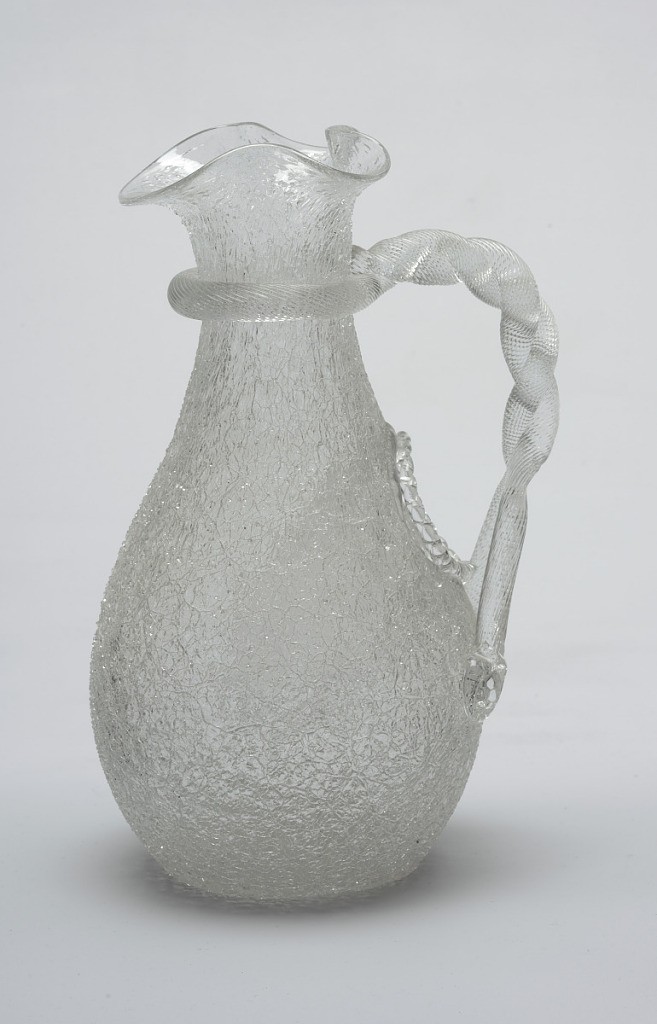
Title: Pitcher
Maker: Boston and Sandwich Glass Company, Sandwich, Massachusetts, USA, active 1824–1888
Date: ca. 1875–85
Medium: Blown and applied glass
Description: Of clear "ice" or "overshot" glass, the rough-surfaced ovoid body tapering to slender neck flaring to mouth pinched to form wide spout; handle formed of spiral-textured rod looped around neck, twisted and attached to body below oval opening of indented well (for ice or other cooling agent).